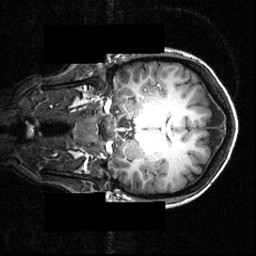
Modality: T1w
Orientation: coronal
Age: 21
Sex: female
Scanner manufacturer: siemens
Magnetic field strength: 3.951 T
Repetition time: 1.5 s
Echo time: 0.00335 s